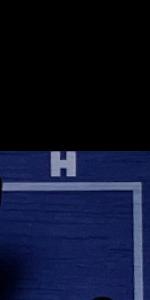
Label: Empty